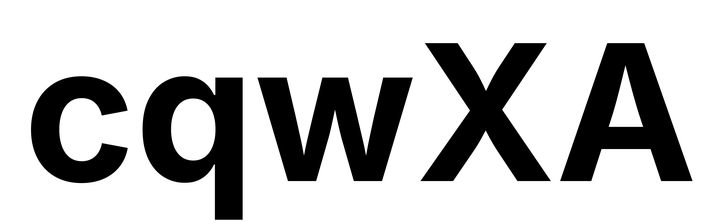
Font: Inter_Bold